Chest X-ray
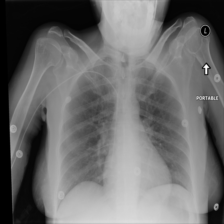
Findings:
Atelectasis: negative
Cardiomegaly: negative
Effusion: negative
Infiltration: negative
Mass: negative
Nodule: negative
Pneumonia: negative
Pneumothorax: negative
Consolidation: negative
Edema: negative
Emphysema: negative
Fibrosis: negative
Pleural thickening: negative
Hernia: negative